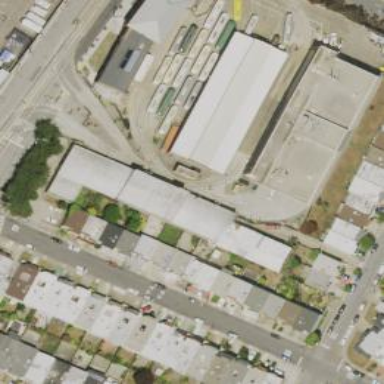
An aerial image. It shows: Light rail tunnel with electrified contact line passing through building passage in service yard.